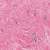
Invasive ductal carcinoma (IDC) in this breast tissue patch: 0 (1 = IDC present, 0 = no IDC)